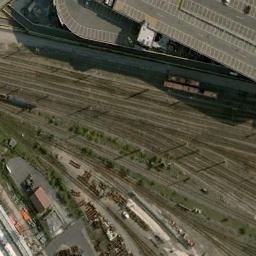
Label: railway